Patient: sex F, age 54
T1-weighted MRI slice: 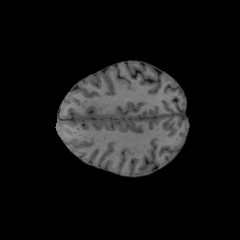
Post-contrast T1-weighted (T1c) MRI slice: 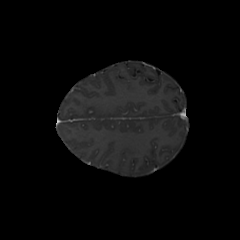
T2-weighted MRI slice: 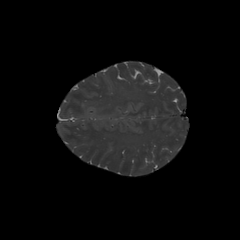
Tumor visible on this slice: no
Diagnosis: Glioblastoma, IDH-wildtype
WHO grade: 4